Question: I am trying to from this google storage bucket:
<URL>
But I am getting this error:

the error is like so:
'''
<Error>
<Code>AccessDenied</Code>
<Message>Access denied.</Message>
<Details>
Anonymous caller does not have storage.objects.get access to images.eng.channelmeter.com/avatars/d2d48e49-82be-4cf6-be6e-11ada43c7339.
</Details>
</Error>
'''
How can I obtain an access token that I can append to url? Something like this:
<URL>"XXX"
I assume I can make some call using an OAuth library to get a temporary / one-time access token, anyone know how?
:
I can get an AccessToken using this technique: <URL>
but then when I add the '?access_token=xxx' to the URL, I now just get:
'''
<Error>
<Code>AccessDenied</Code>
<Message>Access denied.</Message>
</Error>
'''
damn.
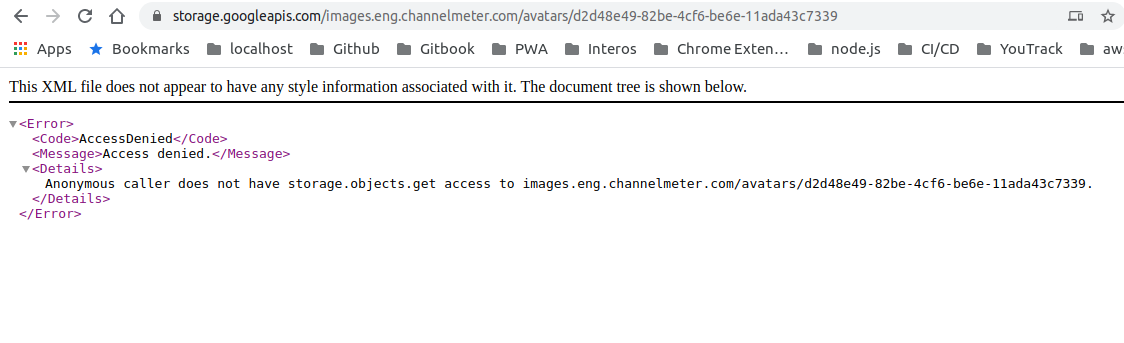
Answer: I reproduced your use case. Assuming you have a 'key.json' file of a service account with the wright permissions on the bucket.
> To authorize requests from the command line or for testing, you can
use the curl command with the following syntax:curl -H "Authorization: Bearer ACCESS_TOKEN"
"<URL>"For local testing, you can use the 'gcloud auth application-default print-access-token' command to generate a token.
'''
package main
import (
"encoding/json"
"fmt"
"io/ioutil"
"os"
"net/http"
"golang.org/x/oauth2"
"golang.org/x/oauth2/google"
"golang.org/x/oauth2/jwt"
"log"
)
func serviceAccount(credentialFile string) (*oauth2.Token, error) {
b, err := ioutil.ReadFile(credentialFile)
if err != nil {
return nil, err
}
var c = struct {
Email string 'json:"client_email"'
PrivateKey string 'json:"private_key"'
}{}
json.Unmarshal(b, &c)
config := &jwt.Config{
Email: c.Email,
PrivateKey: []byte(c.PrivateKey),
Scopes: []string{
"https://www.googleapis.com/auth/cloud-platform",
},
TokenURL: google.JWTTokenURL,
}
token, err := config.TokenSource(oauth2.NoContext).Token()
if err != nil {
return nil, err
}
return token, nil
}
func main() {
token, err := serviceAccount("key.json") // Please set here
if err != nil {
fmt.Println(err)
os.Exit(1)
}
url := "https://storage.googleapis.com/storage/v1/b/your-bucket/o/your-file?alt=media"
// Create a Bearer string by appending string access token
var bearer = "Bearer " + token.AccessToken
// Create a new request using http
req, err := http.NewRequest("GET", url, nil)
// add authorization header to the req
req.Header.Add("Authorization", bearer)
// Send req using http Client
client := &http.Client{}
resp, err := client.Do(req)
if err != nil {
log.Println("Error on response.
[ERRO] -", err)
}
body, _ := ioutil.ReadAll(resp.Body)
log.Println(string([]byte(body)))
}
'''